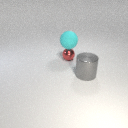
small red metal sphere below large cyan rubber sphere